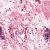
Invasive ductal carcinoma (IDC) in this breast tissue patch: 0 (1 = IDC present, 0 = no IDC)